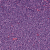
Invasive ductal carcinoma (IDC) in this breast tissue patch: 1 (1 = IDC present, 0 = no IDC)